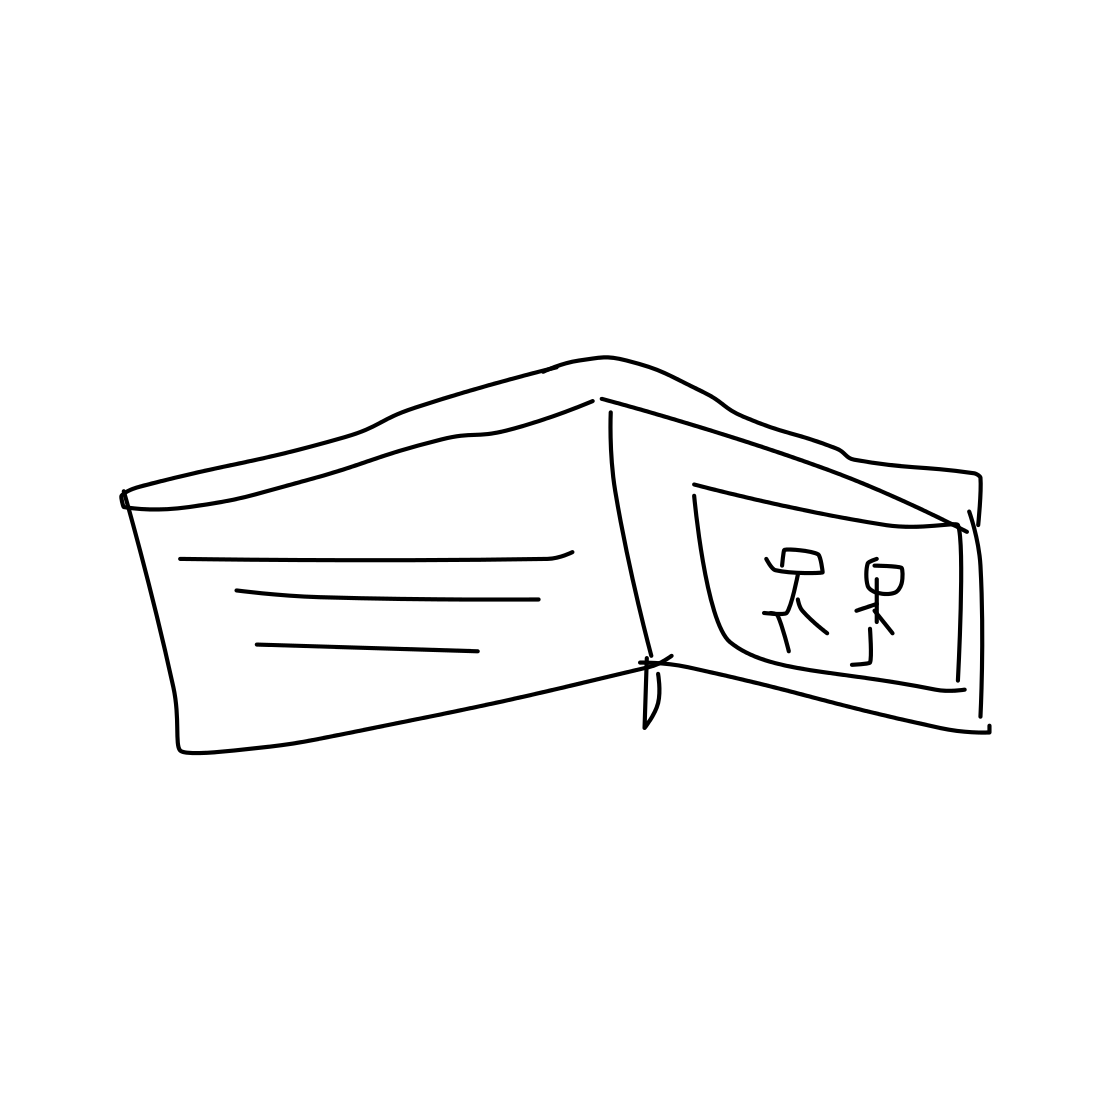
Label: purse